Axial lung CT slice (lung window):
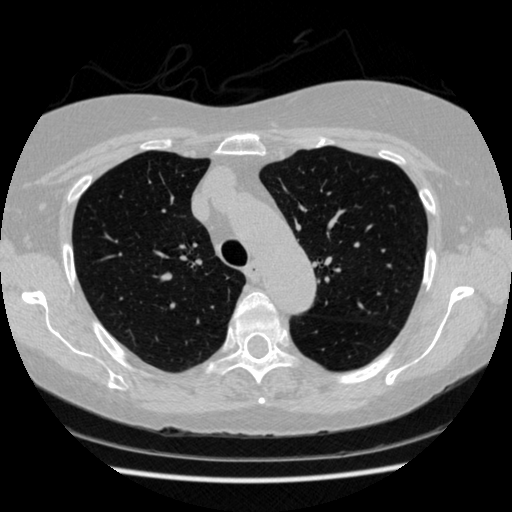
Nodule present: no